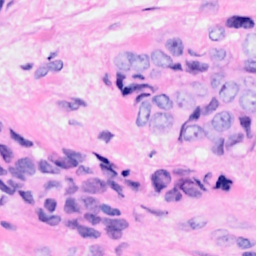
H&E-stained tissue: Breast